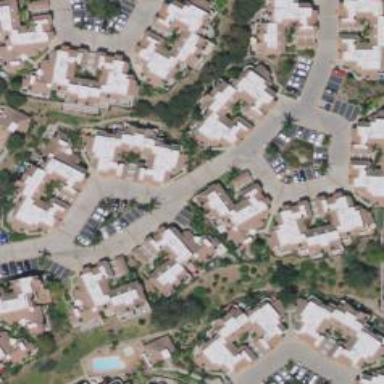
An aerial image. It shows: Living street.